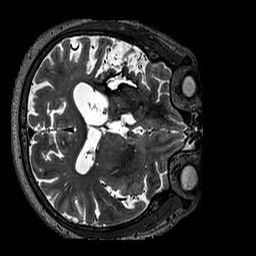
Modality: T2w
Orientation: axial
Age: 51
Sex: female
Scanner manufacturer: siemens
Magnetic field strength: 3 T
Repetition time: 3.2 s
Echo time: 0.567 s